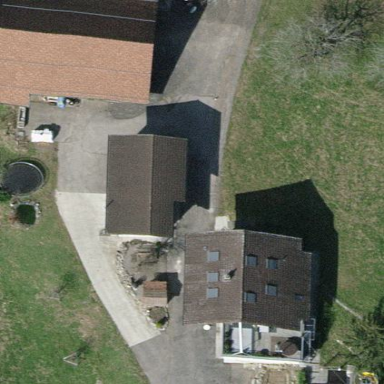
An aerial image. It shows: Farmyard in rural farm setting.